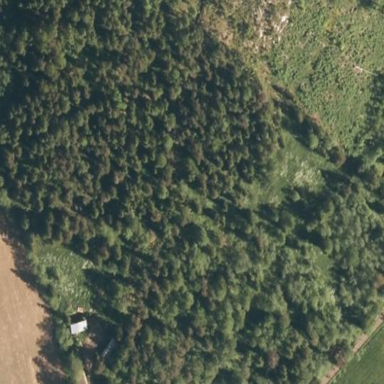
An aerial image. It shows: Scrub area designated for logging.